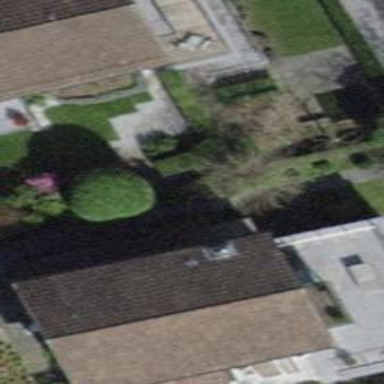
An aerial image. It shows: Detached building.